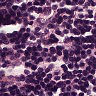
Metastatic tissue present: no